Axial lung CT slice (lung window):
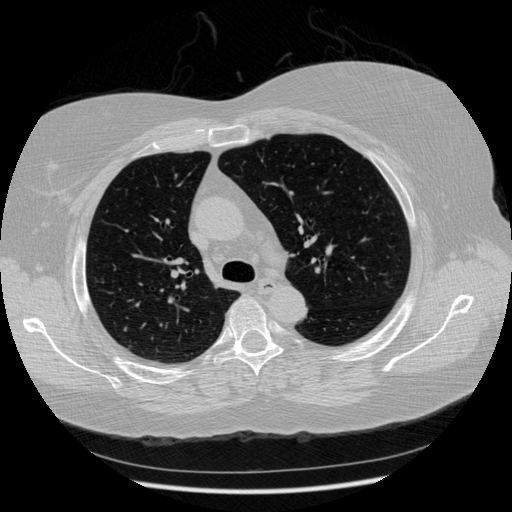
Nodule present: no